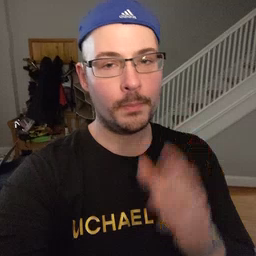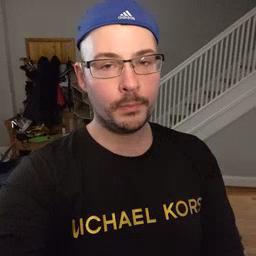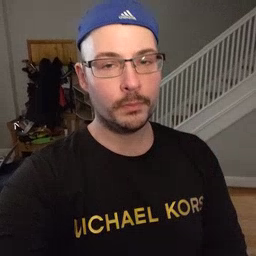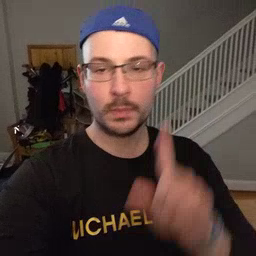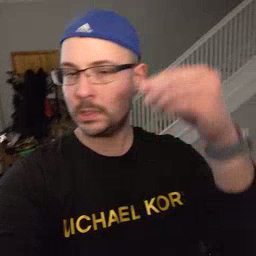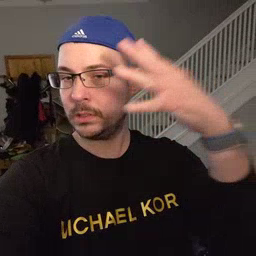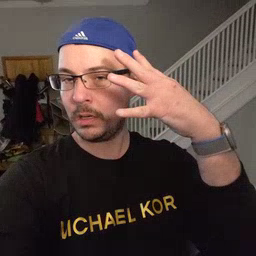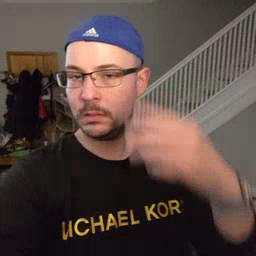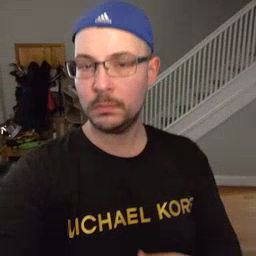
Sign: sun